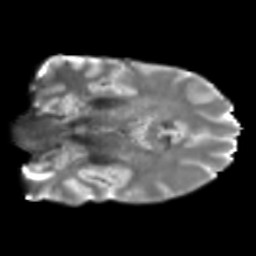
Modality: T2w
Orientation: coronal
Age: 46
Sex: male
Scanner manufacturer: siemens
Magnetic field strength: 3 T
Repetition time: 5 s
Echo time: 0.092 s